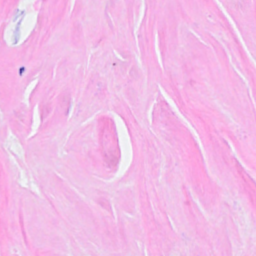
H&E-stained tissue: Breast